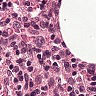
Metastatic tissue present: no